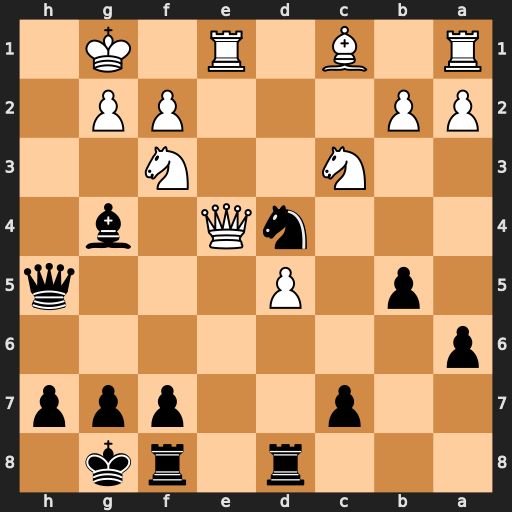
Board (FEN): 3r1rk1/2p2ppp/p7/1p1P3q/3nQ1b1/2N2N2/PP3PP1/R1B1R1K1
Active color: b
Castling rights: -
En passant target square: -
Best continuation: Nxf3+ gxf3 Bxf3 Qxf3 Qxf3